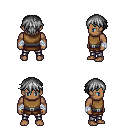
a pixel art fantasy rpg character, male body template, human, dark skin, leather chest armor, metal pants, gray short bangs hairstyle, white cloth bandages, four views (front, back, left, right), 2x2 character sprite sheet, small pixel art, hard edges, no anti-aliasing